高一 · 代数
已知 $f(x)$ 是定义在 $R$ 上的奇函数, 且当 $x>0$ 时, $f(x)=-x^{2}+2 x$.

(1) 求函数 $f(x)$ 在 $R$ 上的解析式;

（2）若函数 $f(x)$ 在区间 $[-1, a-2]$ 上单调递增, 求实数 $a$ 的取值范围.
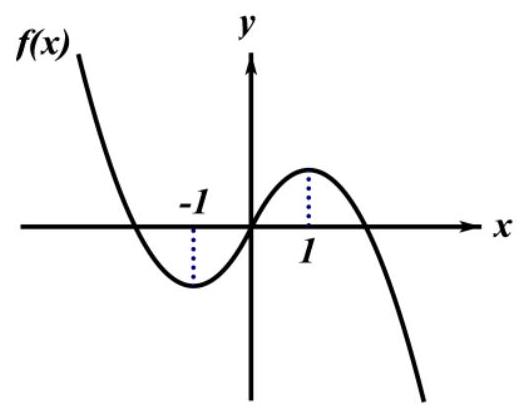
答案: (1) $\because f(x)$ 是定义在 $R$ 上的奇函数 $\quad \therefore f(-x)=-f(x)$ 且 $f(0)=0$

当 $x<0$ 时, $-x>0$

$\therefore f(x)=-f(-x)=-\left[-(-x)^{2}-2 x\right]=x^{2}+2 x$

又 $f(0)$ 满足 $f(x)=x^{2}+2 x \quad \therefore f(x)=\left\{\begin{array}{l}-x^{2}+2 x, x>0 \\ x^{2}+2 x, x \leq 0\end{array}\right.$

(2) 由（1）可得 $f(x)$ 图象如下图所示:

$\because f(x)$ 在区间 $[-1, a-2]$ 上单调递增 $\quad \therefore-1<a-2 \leq 1$, 解得: $a \in(1,3]$

$\therefore a$ 的取值范围为: $(1,3]$